Question: I'm quite new to Bootstrap, I've set up a dropdown pill and played around with the colours.
What I'd like to do is change the colour of the dropdown title pill after it has been selected. It currently changes to a light grey:

Here is my code:
'''
<div class="row hidden-xs">
<div class="col-md-12">
<ul class="nav nav-pills nav-justified nav-filter">
<li role="presentation"><a href="#">Valentine's Day</a></li>
<li role="presentation" class="dropdown">
<a class="dropdown-toggle" data-toggle="dropdown" href="#" role="button" aria-expanded="false">
Recipient <span class="caret"></span>
</a>
</li>
<li role="presentation"><a href="#">Occasion</a></li>
<li role="presentation"><a href="#">Type</a></li>
<li role="presentation"><a href="#">New</a></li>
<li role="presentation"><a href="#">On Sale</a></li>
</ul>
</div>
</div>
'''
What would the CSS be to overide this colour? - not the dropdown itself, just the title link.
Thanks
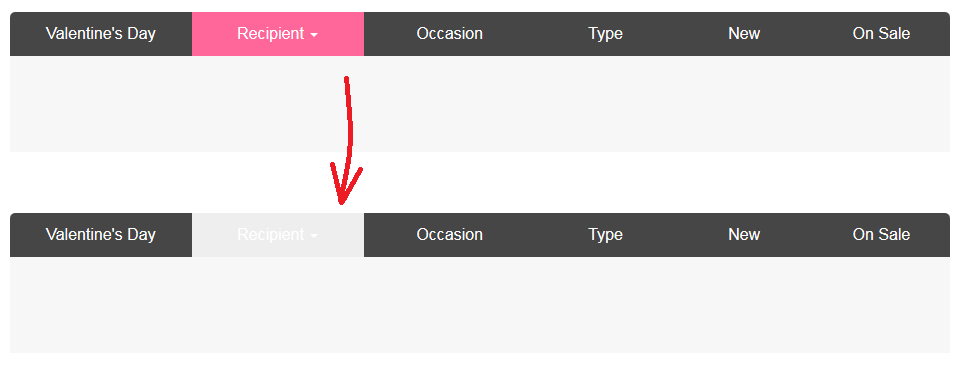
Answer: You would override the hover, active and focus state of '.nav-pills' like this..
'''
.nav-pills>li>a:hover {
background-color: #FF6699;
}
.nav-pills .open>a, .nav-pills .open>a:active, .nav-pills .open>a:focus{
background-color: #FF6699;
}
'''
<URL>